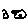
Label: circle